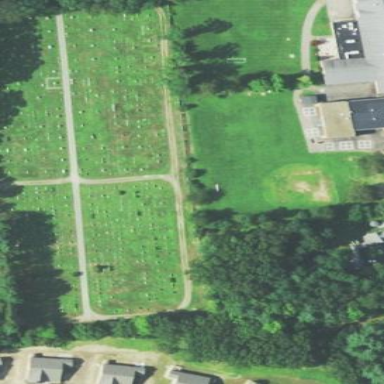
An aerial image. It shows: Cemetery.